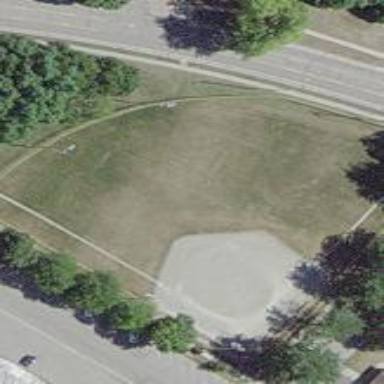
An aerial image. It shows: Baseball/softball pitch for leisure sports.